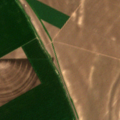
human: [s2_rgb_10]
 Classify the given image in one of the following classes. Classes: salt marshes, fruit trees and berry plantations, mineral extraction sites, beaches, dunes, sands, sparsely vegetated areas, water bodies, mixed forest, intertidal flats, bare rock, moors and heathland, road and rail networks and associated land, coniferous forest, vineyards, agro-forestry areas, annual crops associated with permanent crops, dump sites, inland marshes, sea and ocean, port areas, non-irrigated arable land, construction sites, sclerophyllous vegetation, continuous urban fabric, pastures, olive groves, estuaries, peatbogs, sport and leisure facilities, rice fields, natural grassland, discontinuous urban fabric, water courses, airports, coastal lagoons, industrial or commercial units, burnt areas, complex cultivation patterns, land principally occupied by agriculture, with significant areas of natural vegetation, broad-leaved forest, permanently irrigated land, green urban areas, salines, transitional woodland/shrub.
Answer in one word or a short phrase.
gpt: non-irrigated arable land